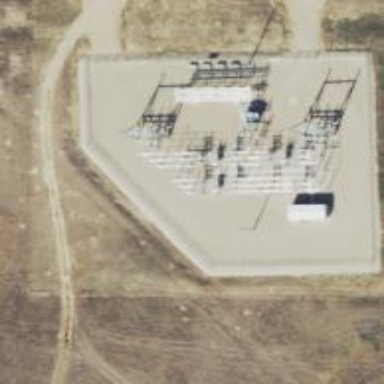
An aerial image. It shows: Switch for power supply.